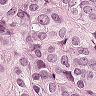
Metastatic tissue present: yes